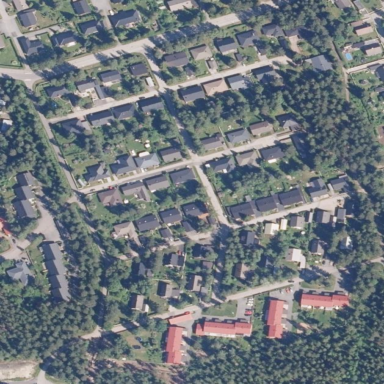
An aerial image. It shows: Residential area.